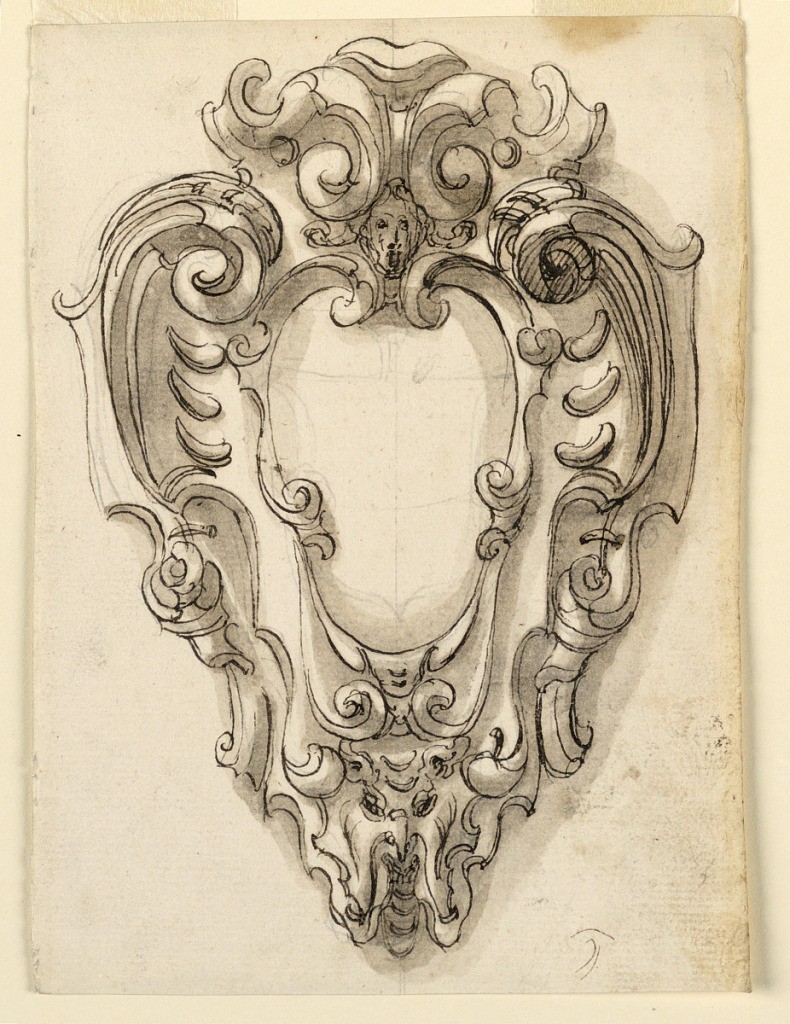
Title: Drawing
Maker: Leonardo Scaglia, French, active Italy, 1640 – 1650
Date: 1620-1630
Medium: Pen, brush, bistre, grey water color. Paper
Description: Vertical rectangle. Scrollwork frame with a mask below, and a head above the central part. The right arch is slightly different from the left one.